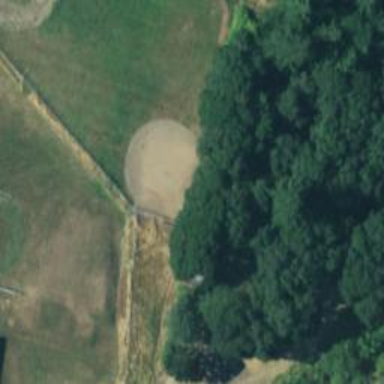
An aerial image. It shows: Softball pitch for leisure sports.